Aerial crown-view tile of a tropical tree (Barro Colorado Island, Panama), acquired 20240611:
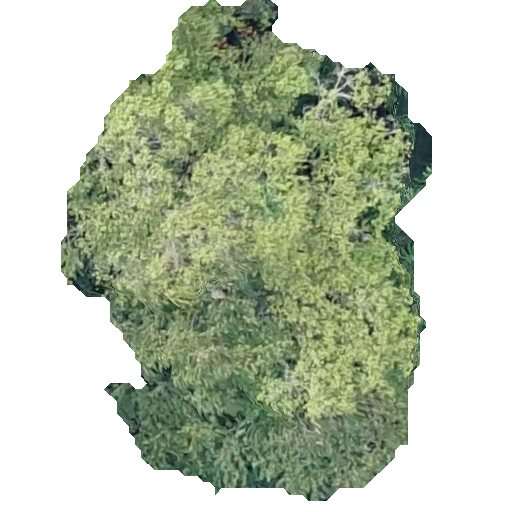
Species: Luehea seemannii
GBIF accepted scientific name: Luehea seemannii
Crown area: 209.477 m²